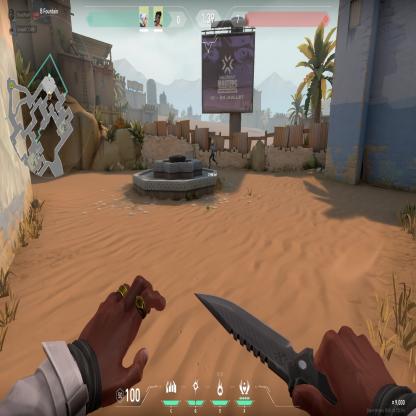
Label: teammate